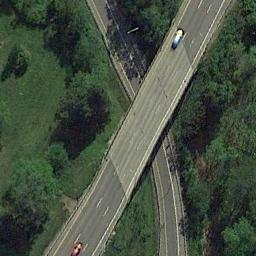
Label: overpass